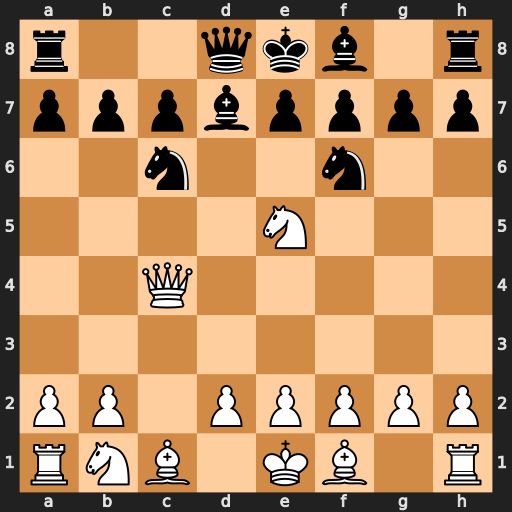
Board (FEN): r2qkb1r/pppbpppp/2n2n2/4N3/2Q5/8/PP1PPPPP/RNB1KB1R
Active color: w
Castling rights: KQkq
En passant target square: -
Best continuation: Qxf7#